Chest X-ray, AP view. Patient: 46 years old, sex F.
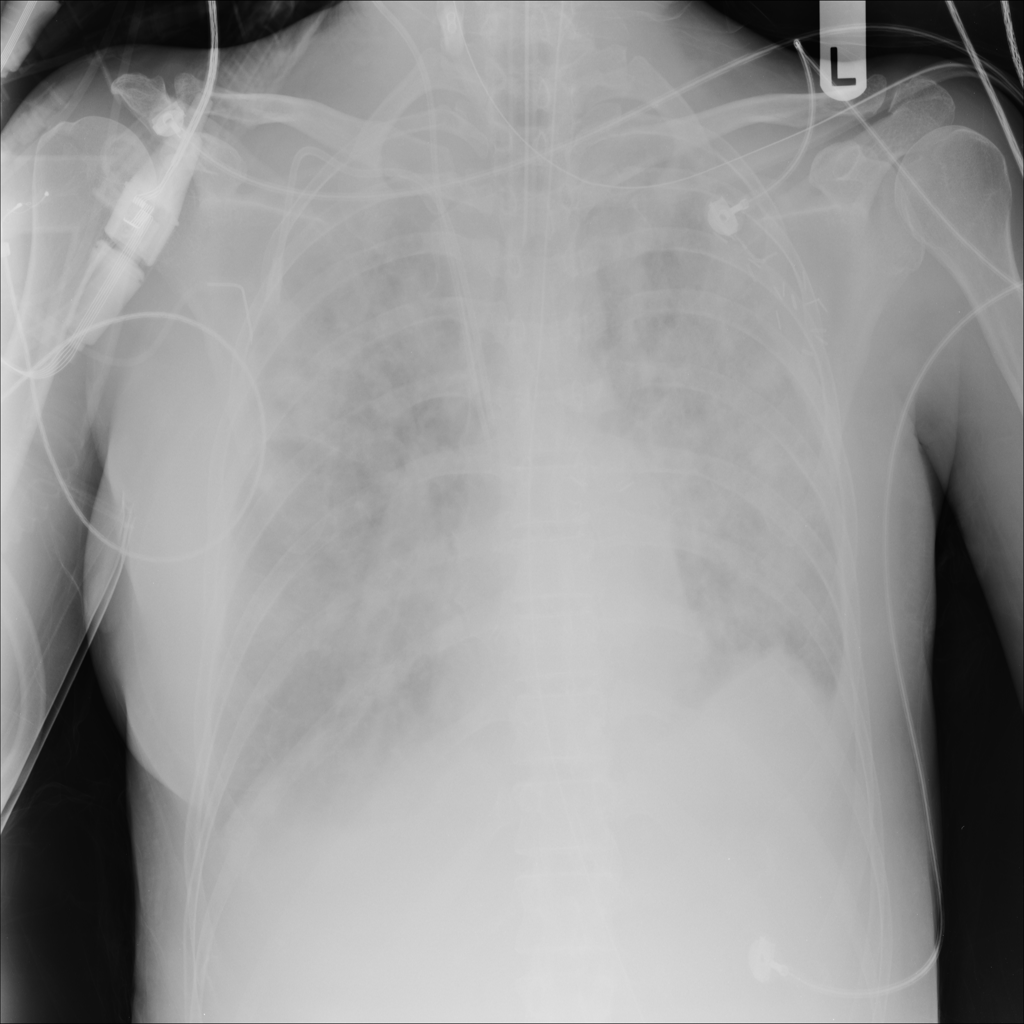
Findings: Infiltration